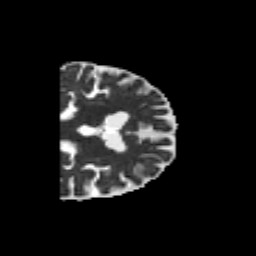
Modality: MD
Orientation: coronal
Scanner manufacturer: siemens
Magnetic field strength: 3 T
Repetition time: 6.8 s
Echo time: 0.093 s